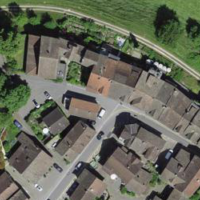
EUNIS habitat code: 55
Species observed at this site:
Aglais io